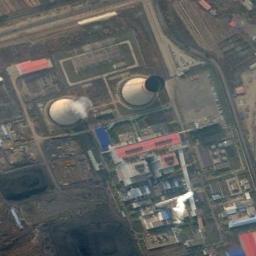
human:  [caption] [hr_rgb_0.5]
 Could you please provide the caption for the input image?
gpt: There is a thermal power station in the open space by the woods .

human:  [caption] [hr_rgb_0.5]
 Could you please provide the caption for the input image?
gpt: Many buildings of different shapes are next to the thermal power station .

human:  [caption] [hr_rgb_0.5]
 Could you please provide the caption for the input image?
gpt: In the thermal power plant, there are plant buildings and machinery, two cooling towers emit steam, and a chimney emits smoke .

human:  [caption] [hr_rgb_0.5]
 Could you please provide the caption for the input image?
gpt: The thermal power station is on the grass next to some buildings with white mist above .

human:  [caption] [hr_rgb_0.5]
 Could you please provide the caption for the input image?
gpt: There are some buildings and two chimneys on the thermal power station .